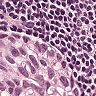
Metastatic tissue present: yes